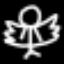
Label: angel